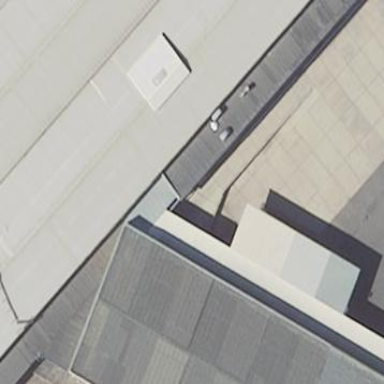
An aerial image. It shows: View of roof of building.